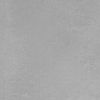
Atmospheric dust classification: dusty